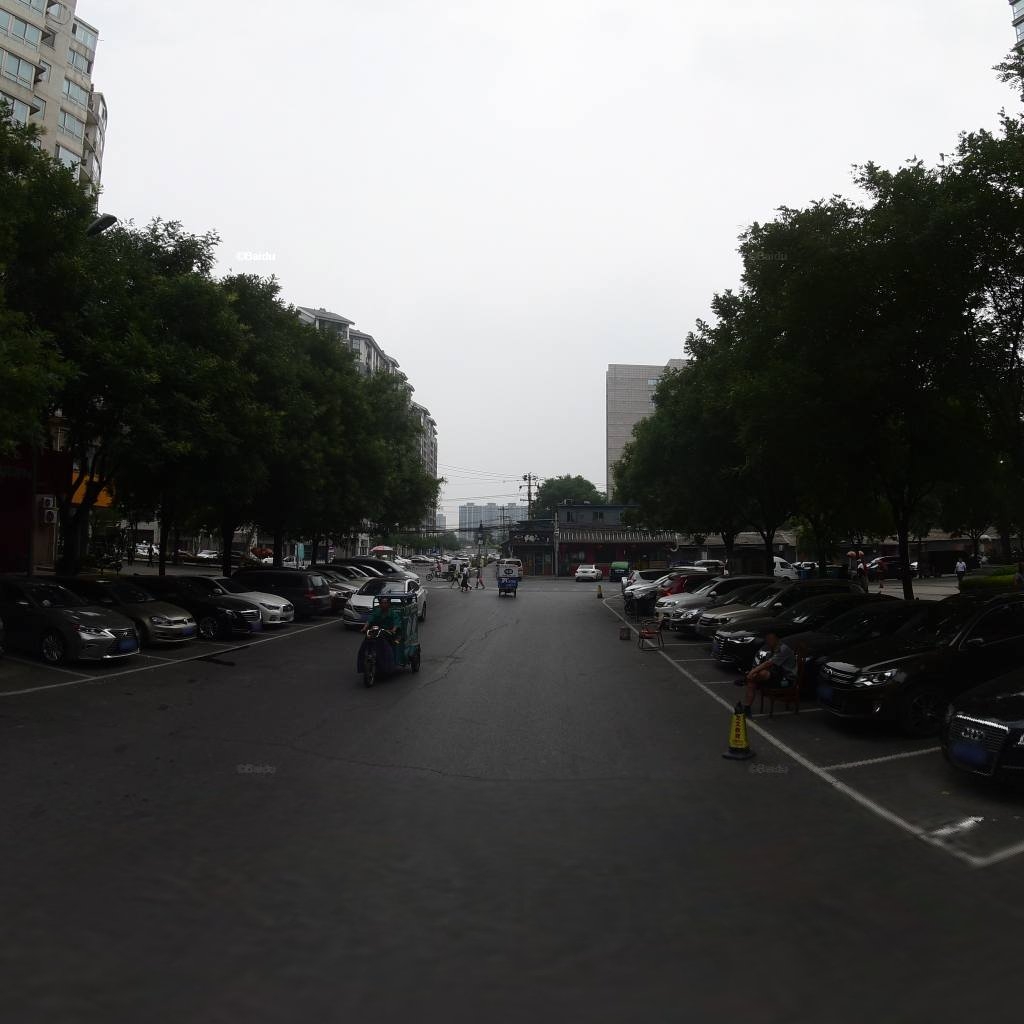
Region: Xicheng
Road damage annotations: transverse crack, longitudinal crack